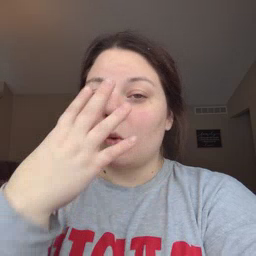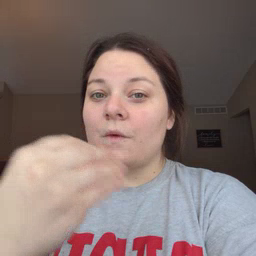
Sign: wolf